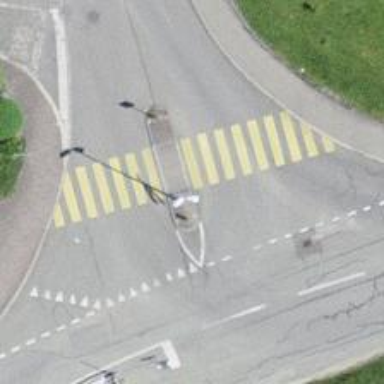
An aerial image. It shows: Zebra crossing for pedestrians.